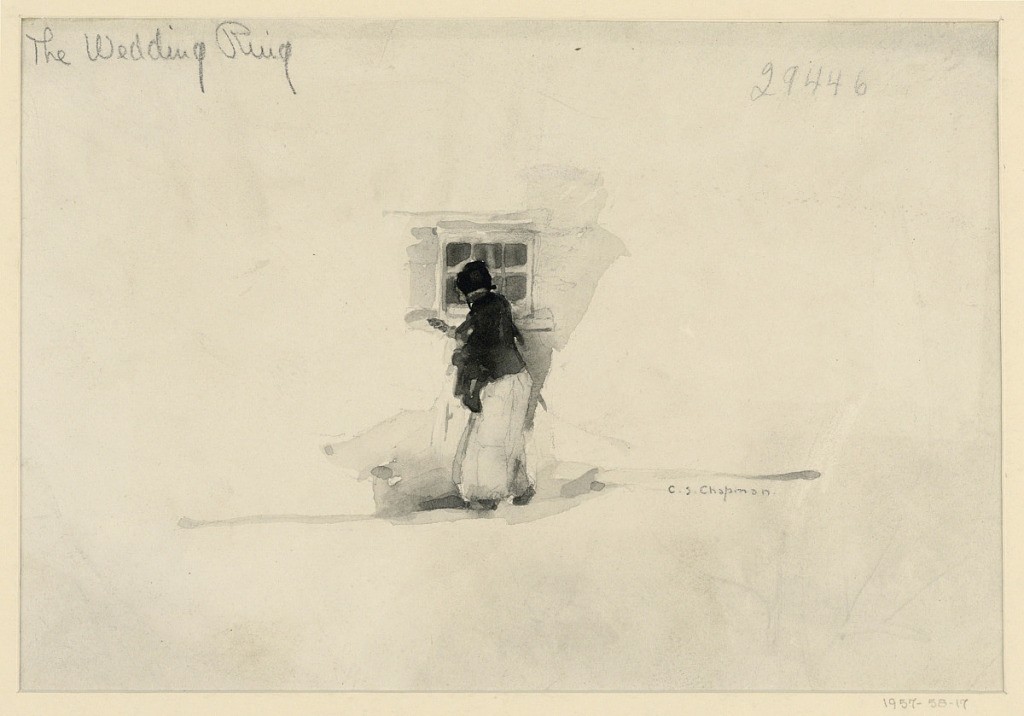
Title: Tante Bergeron clumped sullenly away, muttering, "A mistress without a wedding ring!...There's a big misery in that," Illustration for Scribner's Magazine (III, No. 3, September 1912, p. 366)
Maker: Charles Shepard Chapman, American, 1879–1962
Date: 1912
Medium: Graphite and black and grey watercolors on white paper
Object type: Drawing
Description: A woman, wearing a black shawl, is seen peering into a six-paned window.